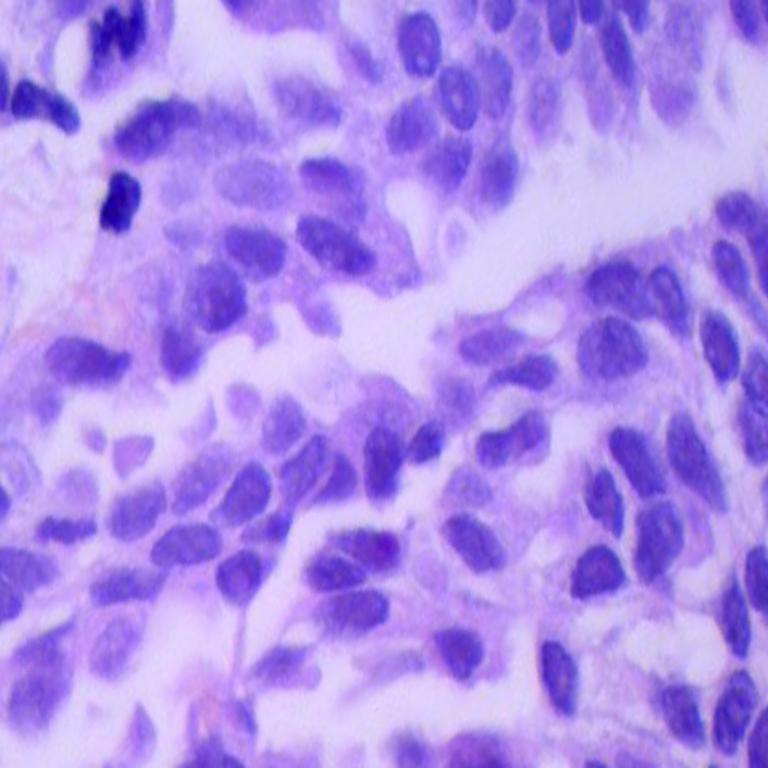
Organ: lung
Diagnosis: adenocarcinomas